Aerial crown-view tile of a tropical tree (Barro Colorado Island, Panama), acquired 20250124:
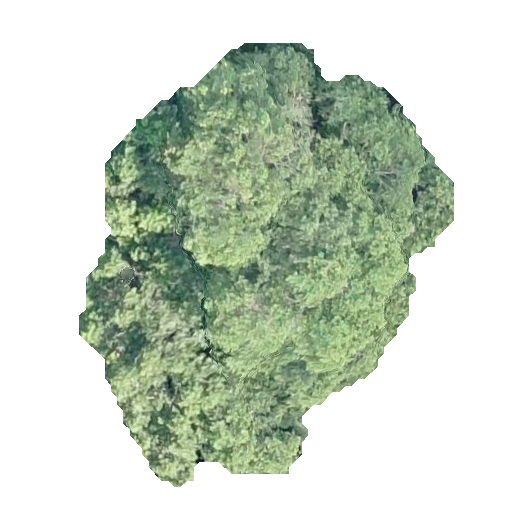
Species: Calophyllum longifolium
GBIF accepted scientific name: Calophyllum longifolium
Crown area: 164.796 m²